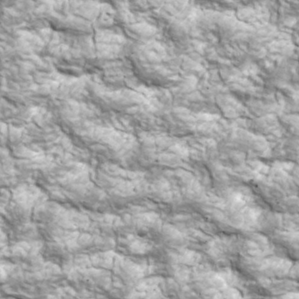
Label: non_frost